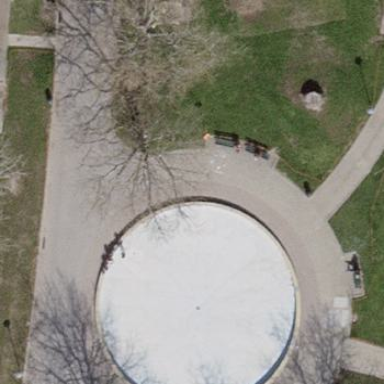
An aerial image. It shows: Paddling pool in leisure land.